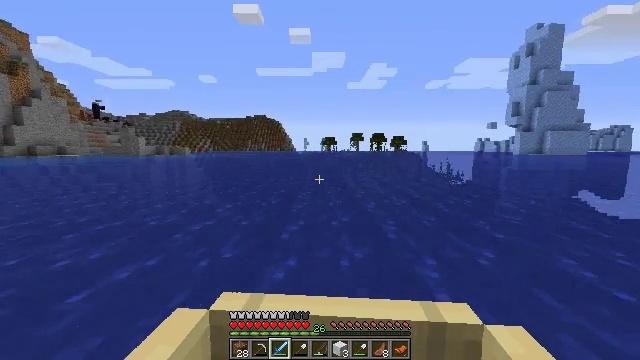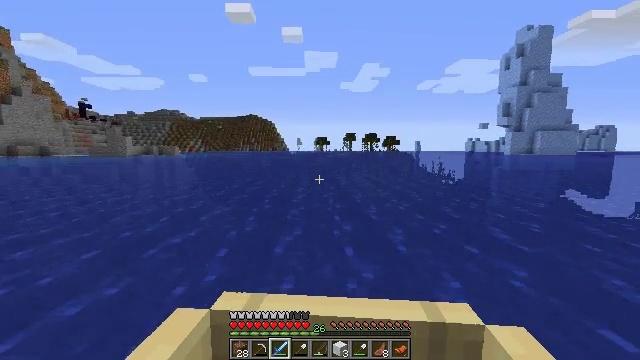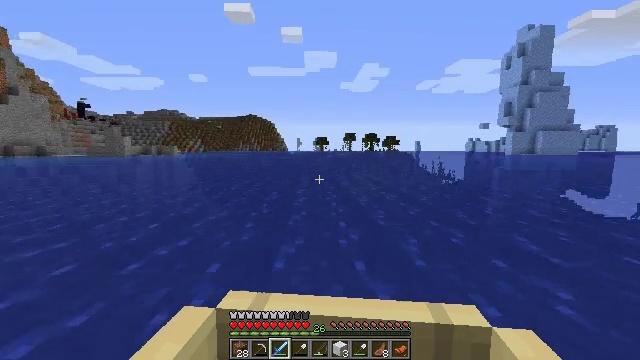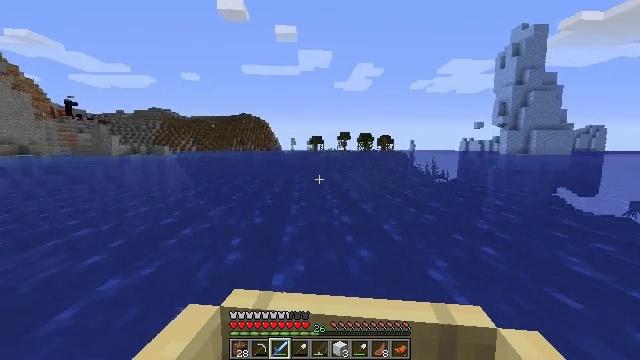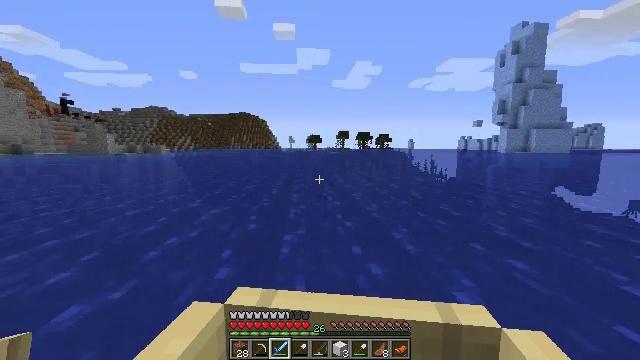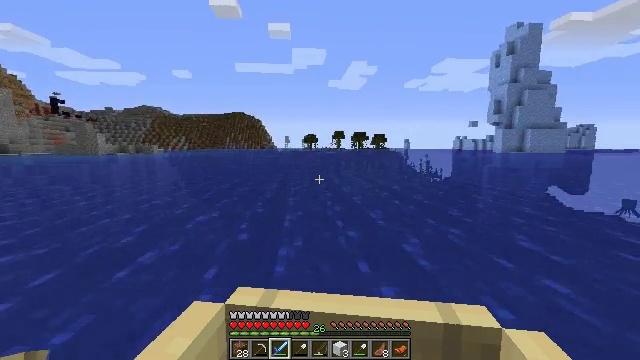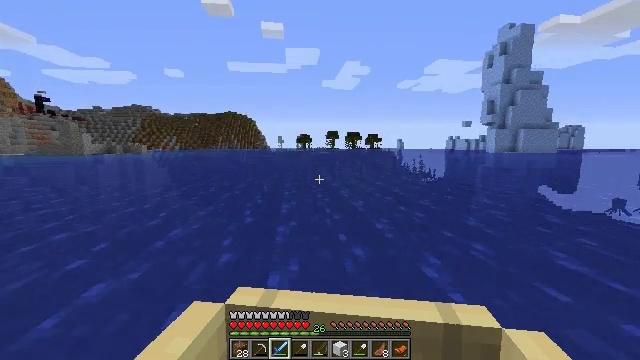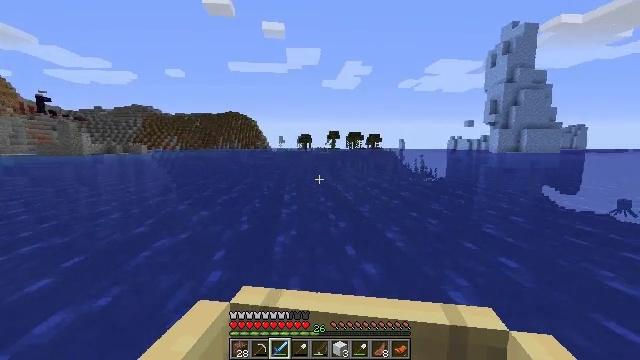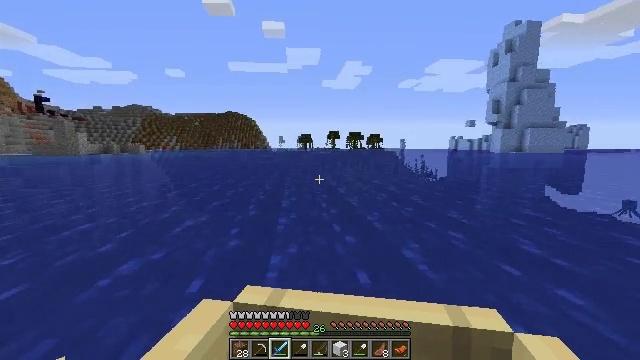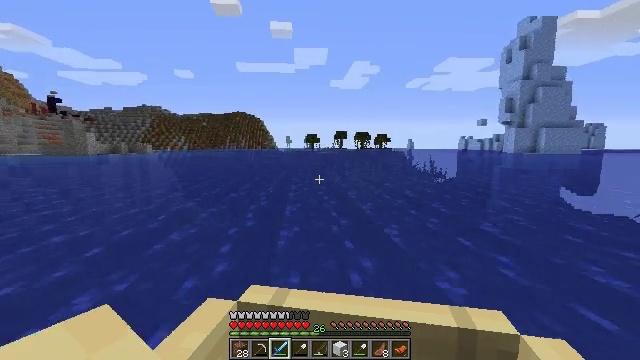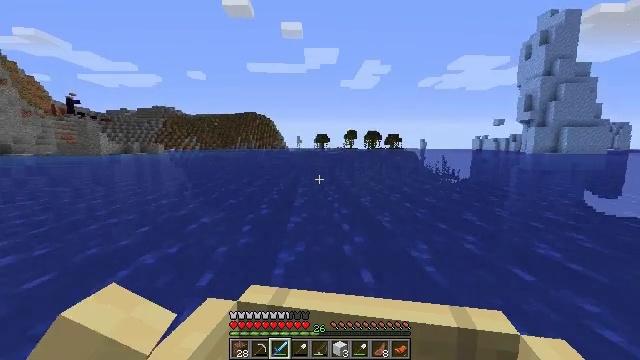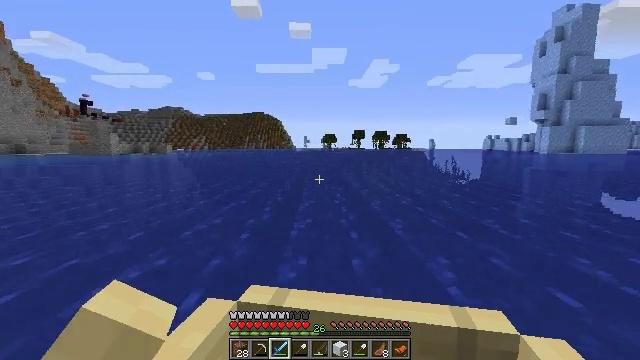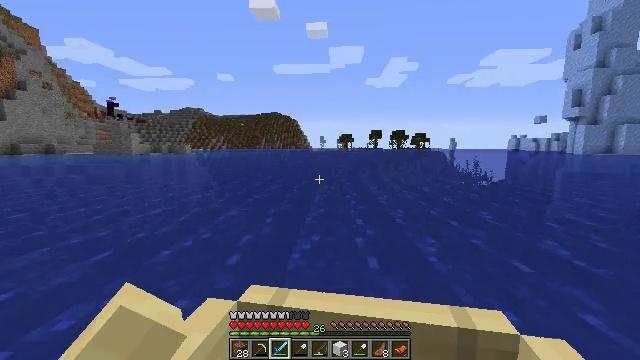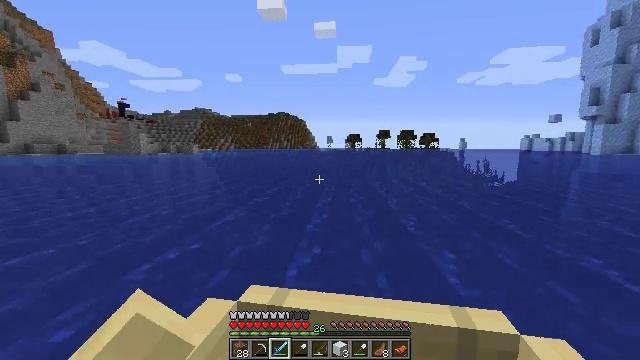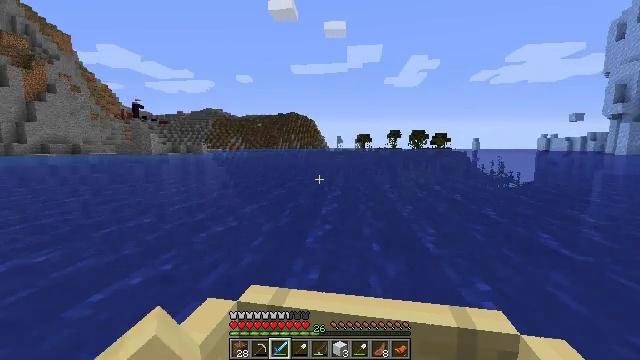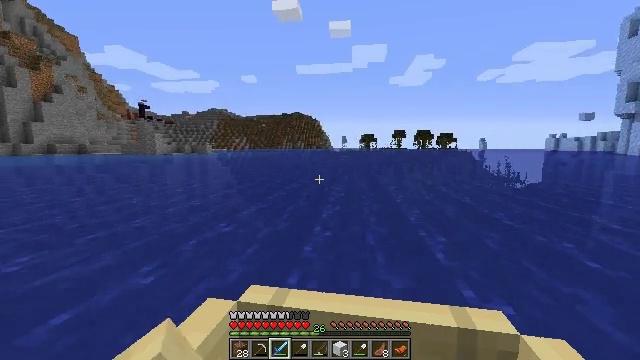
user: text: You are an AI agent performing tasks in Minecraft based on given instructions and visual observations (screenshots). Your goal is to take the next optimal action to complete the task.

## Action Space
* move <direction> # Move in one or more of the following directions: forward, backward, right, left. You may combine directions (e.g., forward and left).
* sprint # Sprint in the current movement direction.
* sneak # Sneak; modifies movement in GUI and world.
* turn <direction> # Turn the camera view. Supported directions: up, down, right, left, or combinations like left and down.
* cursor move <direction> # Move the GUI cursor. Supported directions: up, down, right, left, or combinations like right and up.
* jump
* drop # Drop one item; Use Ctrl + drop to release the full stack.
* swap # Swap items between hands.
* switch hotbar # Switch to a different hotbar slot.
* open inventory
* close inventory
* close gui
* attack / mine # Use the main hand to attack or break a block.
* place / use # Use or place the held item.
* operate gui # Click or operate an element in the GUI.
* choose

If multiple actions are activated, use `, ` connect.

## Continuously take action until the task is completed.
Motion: motion action
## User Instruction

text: Drop a lily pad.
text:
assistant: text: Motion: move forward
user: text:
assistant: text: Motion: move forward, turn left
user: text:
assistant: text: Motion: move forward
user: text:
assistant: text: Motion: move forward
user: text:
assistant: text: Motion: move forward
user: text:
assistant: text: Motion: move forward
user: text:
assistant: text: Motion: move forward and move left, turn left
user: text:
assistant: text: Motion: move forward and move left
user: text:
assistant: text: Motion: move forward and move left
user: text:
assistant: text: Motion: move forward and move left
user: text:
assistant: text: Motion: move forward
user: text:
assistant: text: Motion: move forward
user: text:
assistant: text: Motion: move forward
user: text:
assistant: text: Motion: move forward
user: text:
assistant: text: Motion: move forward
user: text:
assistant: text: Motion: move forward
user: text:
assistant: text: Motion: move forward
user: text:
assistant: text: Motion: move forward
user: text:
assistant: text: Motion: move forward
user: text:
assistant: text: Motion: move forward
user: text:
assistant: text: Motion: move forward
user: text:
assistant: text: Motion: move forward
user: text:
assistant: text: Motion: move forward
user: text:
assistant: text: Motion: move forward
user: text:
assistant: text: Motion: move forward
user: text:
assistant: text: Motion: move forward
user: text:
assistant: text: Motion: move forward
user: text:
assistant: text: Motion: move forward
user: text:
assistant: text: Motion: move forward
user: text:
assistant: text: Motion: move forward